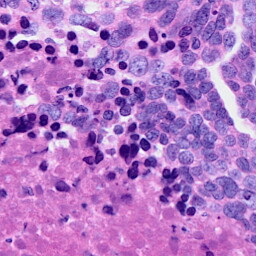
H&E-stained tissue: Ovarian